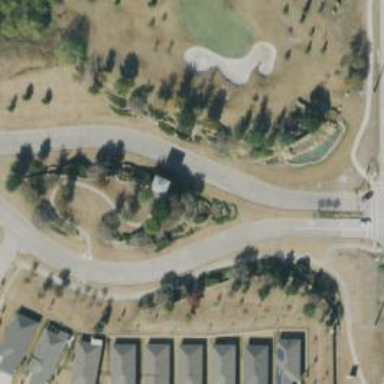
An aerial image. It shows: Golf rough area.